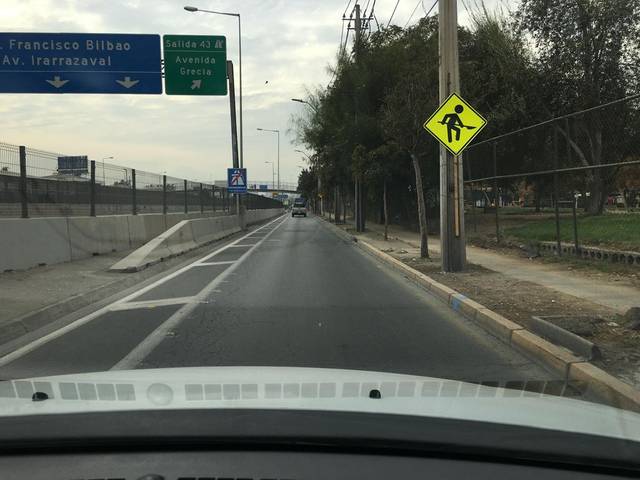
Region: Chile
Coordinates: -33.477, -70.578